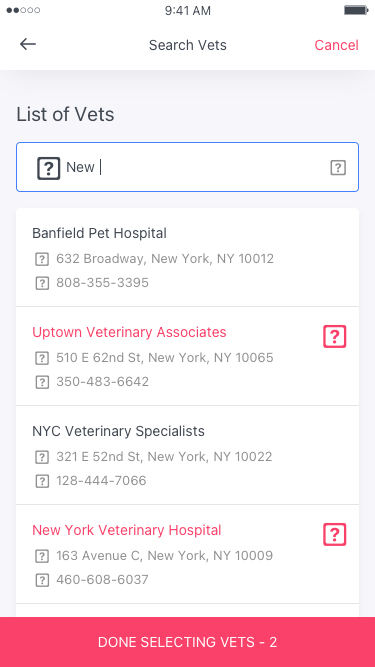
Text in this UI design:
321 E 52nd St, New York, NY 10022
128-444-7066
NYC Veterinary Specialists
240 E 80th St, New York, NY 10075
420-892-8884
The Animal Medical Center
2 selected
1.2M results
New
Cancel